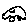
Label: car